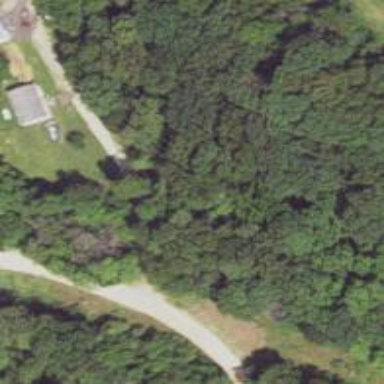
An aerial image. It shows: Driveway.